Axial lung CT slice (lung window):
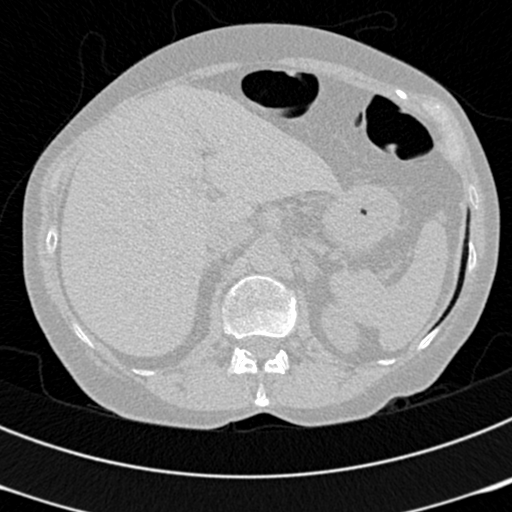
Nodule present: no